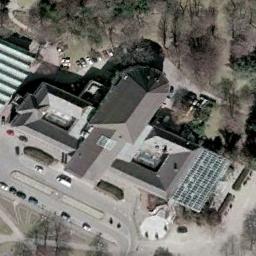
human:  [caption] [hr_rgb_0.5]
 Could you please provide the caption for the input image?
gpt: The church with some gray sloping roofs and a vacant lot is behind the church .

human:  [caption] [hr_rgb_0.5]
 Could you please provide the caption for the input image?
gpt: There is a church next to some trees .

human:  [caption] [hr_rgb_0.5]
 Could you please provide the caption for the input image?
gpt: A gray prismatic roof with a domed church on the main house, Surrounded by buildings, Trees, Roads and cars .

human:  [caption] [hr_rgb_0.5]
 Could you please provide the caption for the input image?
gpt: This is a church that looks like a cross from above .

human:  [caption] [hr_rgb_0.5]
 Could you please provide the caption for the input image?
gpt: A church with brown roofs on suburban area .